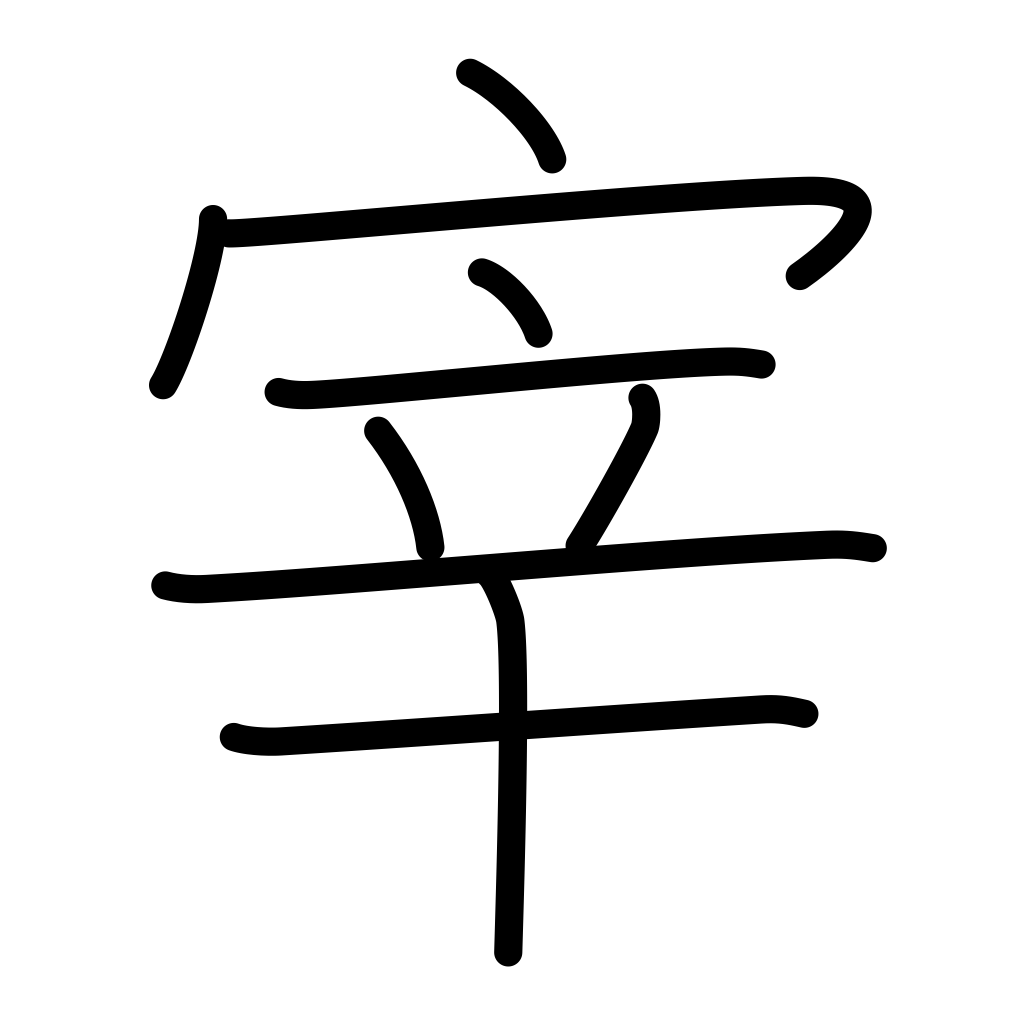
Meaning: superintend, manager, rule